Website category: sports
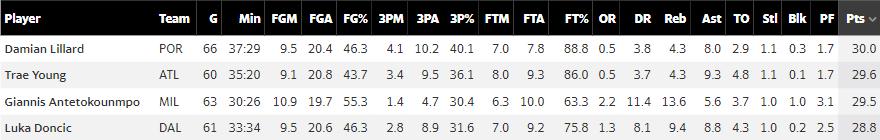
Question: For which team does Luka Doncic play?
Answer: DAL

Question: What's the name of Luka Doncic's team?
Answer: DAL

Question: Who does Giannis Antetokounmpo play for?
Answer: MIL

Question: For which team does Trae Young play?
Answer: ATL

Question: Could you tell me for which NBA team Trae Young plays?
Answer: ATL

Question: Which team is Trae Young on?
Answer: ATL

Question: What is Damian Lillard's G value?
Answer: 66

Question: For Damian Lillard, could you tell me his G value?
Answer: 66

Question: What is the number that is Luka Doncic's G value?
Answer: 61

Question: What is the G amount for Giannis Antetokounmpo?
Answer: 63

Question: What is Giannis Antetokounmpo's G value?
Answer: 63

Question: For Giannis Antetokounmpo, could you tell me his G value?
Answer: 63

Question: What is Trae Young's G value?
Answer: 60

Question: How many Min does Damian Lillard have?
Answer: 37:29

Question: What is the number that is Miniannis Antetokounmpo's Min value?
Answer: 30:26

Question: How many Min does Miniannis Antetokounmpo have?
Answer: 30:26

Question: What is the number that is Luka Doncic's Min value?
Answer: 33:34

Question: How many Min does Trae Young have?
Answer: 35:20

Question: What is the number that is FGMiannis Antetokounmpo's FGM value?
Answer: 10.9

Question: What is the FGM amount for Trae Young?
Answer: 9.1

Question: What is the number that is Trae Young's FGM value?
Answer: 9.1

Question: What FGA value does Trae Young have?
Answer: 20.8

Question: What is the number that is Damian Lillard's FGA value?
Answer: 20.4

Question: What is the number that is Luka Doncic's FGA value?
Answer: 20.6

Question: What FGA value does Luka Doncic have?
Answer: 20.6

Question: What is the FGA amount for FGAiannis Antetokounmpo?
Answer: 19.7

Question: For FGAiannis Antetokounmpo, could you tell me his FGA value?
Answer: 19.7

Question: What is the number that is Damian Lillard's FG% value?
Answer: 46.3

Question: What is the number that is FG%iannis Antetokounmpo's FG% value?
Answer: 55.3

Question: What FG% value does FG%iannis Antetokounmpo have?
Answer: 55.3

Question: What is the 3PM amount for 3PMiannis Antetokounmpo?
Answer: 1.4

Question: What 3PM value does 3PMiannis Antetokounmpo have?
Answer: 1.4

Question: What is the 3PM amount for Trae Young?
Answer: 3.4

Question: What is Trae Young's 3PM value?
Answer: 3.4

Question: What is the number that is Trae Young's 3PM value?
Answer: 3.4

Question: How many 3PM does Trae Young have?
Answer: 3.4

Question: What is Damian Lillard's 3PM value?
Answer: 4.1

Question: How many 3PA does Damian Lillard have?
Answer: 10.2

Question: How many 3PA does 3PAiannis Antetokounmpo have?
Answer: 4.7

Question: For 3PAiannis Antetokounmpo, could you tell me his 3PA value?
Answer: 4.7

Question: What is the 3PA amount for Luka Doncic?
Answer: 8.9

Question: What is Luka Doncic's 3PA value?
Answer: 8.9

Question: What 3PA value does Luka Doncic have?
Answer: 8.9

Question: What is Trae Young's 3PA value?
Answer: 9.5

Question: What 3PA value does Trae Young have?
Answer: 9.5

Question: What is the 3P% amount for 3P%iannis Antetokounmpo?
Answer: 30.4

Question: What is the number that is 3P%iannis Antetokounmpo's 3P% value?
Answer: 30.4

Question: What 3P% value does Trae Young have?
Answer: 36.1

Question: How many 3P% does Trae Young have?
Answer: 36.1

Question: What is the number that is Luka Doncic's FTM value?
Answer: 7.0

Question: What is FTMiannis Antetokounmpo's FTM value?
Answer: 6.3

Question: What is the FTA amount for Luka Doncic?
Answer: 9.2

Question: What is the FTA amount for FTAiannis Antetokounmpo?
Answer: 10.0

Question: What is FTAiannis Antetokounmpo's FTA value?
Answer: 10.0

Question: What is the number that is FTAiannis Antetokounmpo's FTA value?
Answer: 10.0

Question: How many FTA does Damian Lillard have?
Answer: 7.8

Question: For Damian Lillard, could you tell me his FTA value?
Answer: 7.8

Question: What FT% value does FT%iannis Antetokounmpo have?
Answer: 63.3

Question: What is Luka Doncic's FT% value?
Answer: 75.8

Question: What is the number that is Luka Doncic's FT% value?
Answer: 75.8

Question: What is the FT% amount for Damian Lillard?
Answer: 88.8

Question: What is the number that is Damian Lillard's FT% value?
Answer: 88.8

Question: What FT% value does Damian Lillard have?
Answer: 88.8

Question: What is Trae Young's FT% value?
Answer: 86.0